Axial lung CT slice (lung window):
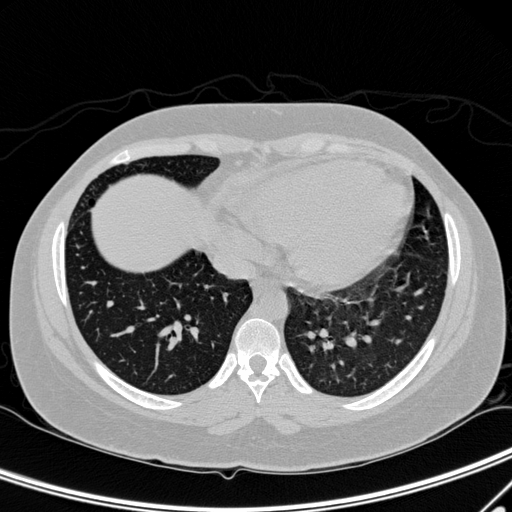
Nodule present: no